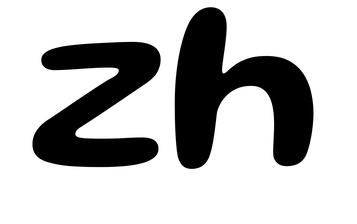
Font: Gluten_Medium